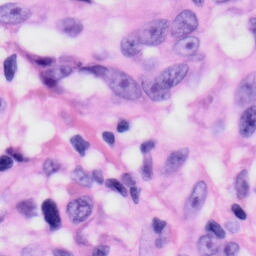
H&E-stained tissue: Skin